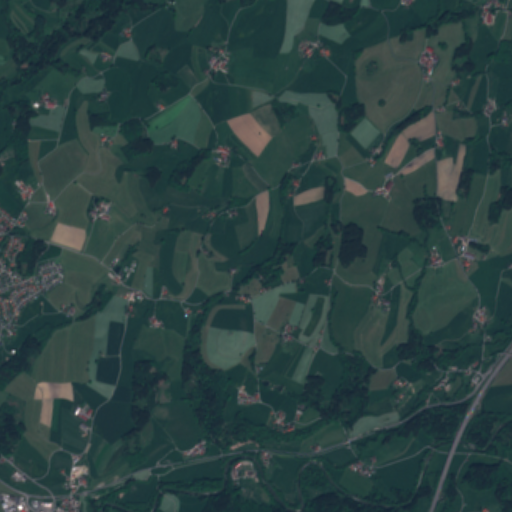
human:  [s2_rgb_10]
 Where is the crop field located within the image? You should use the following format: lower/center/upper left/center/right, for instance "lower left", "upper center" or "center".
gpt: The crop field is located in the lower left of the image.
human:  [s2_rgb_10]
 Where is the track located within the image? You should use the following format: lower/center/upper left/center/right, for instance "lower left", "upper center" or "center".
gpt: The track is located in the lower right of the image.
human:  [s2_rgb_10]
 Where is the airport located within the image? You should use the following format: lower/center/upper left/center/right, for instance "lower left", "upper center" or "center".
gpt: There is no airport in the image.